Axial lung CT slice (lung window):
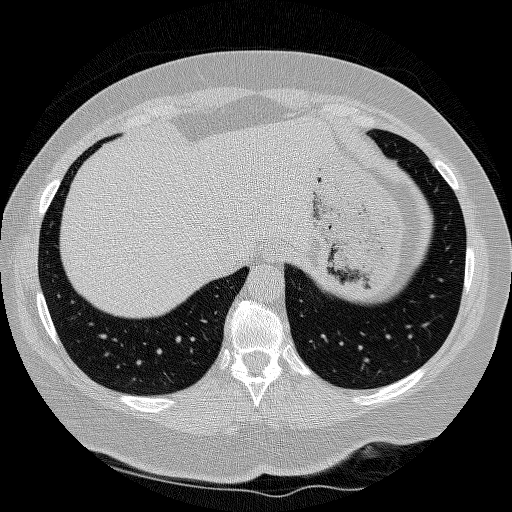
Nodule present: no